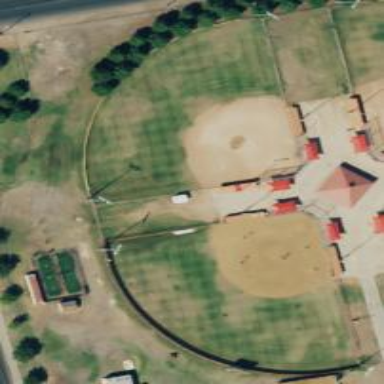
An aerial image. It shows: Softball pitch for leisure land activities.